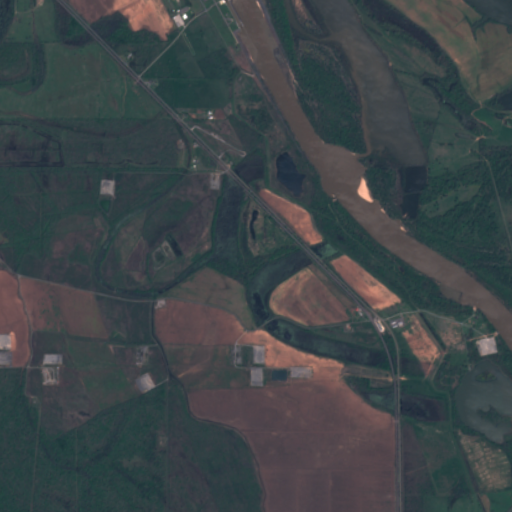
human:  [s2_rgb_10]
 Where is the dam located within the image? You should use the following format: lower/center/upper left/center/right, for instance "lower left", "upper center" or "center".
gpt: The dam is located in the upper center of the image.
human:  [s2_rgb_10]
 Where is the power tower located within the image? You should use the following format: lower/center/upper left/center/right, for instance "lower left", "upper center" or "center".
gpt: There is no power tower in the image.